Modality: planning_CT
Slice 54 of 83
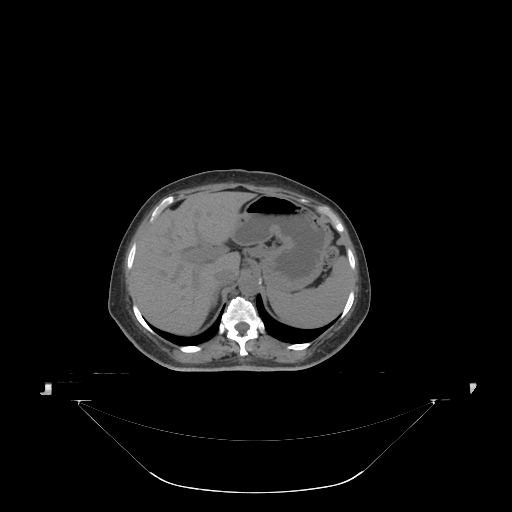